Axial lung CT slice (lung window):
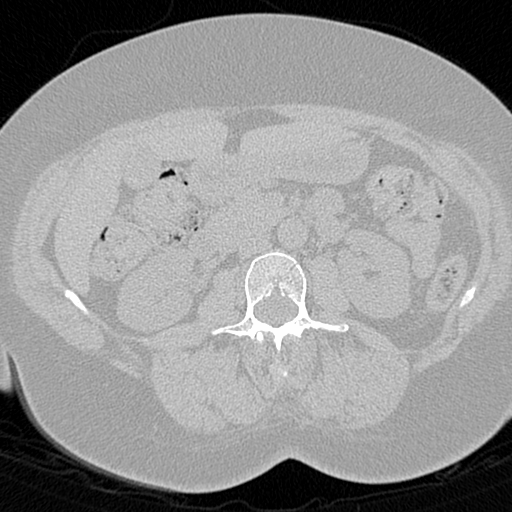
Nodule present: no